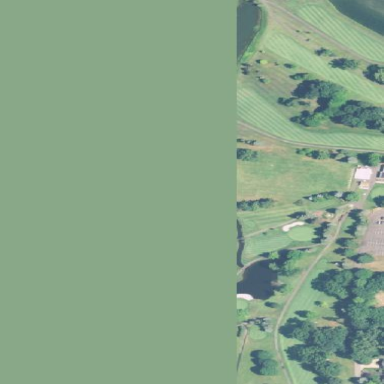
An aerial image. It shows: Golf course surrounded by greenery.